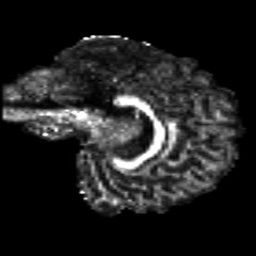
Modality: FA
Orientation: sagittal
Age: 24
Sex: male
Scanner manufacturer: siemens
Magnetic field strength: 3 T
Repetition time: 8.8 s
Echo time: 0.085 s